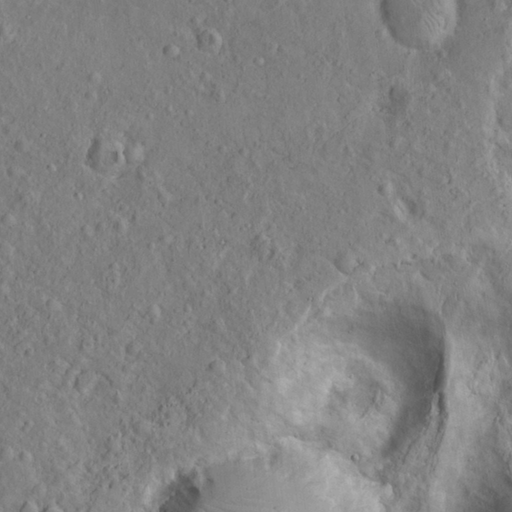
Classes present: Background, Cone